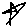
Label: star